Aerial crown-view tile of a tropical tree (Barro Colorado Island, Panama), acquired 20250915:
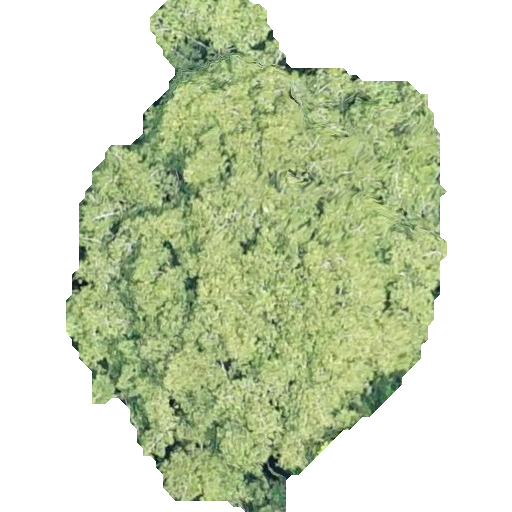
Species: Virola surinamensis
GBIF accepted scientific name: Virola surinamensis
Crown area: 193.511 m²